Interaction volume radius: 5 \u00c5
Interaction volume height: 15 \u00c5
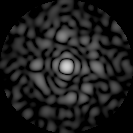
Disorder parameter: 0.8666